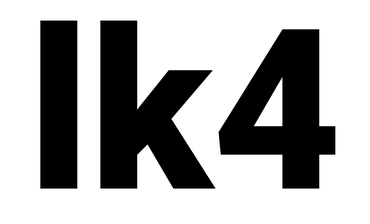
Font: Roboto_Black